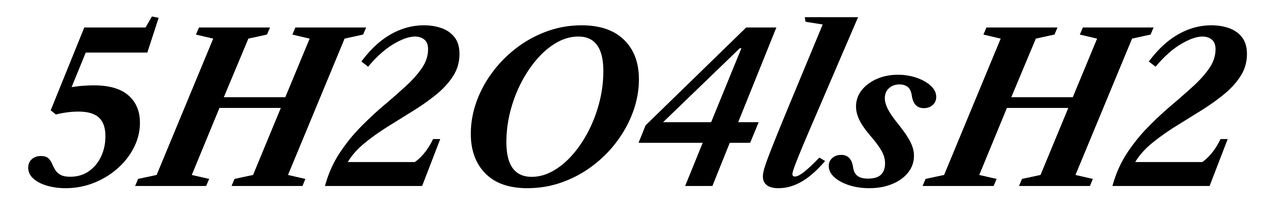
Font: LibreCaslonText-Italic_Bold_Italic